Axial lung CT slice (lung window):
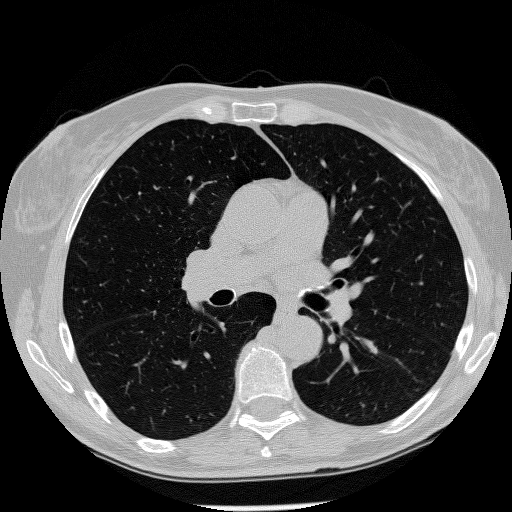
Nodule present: no